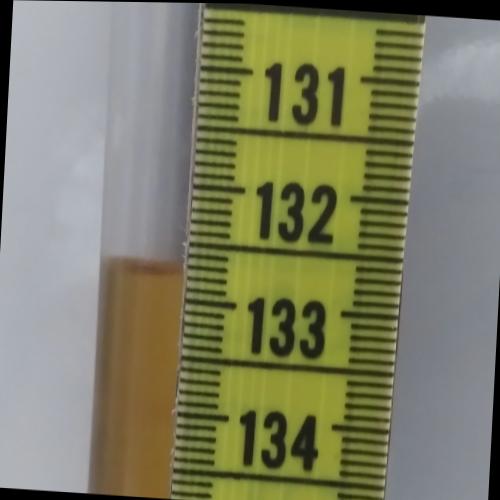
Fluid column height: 132.8 cm